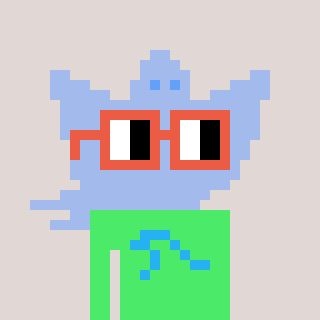
a pixel art character with square orange glasses, a ghost-B-shaped head and a teal-colored body on a warm background